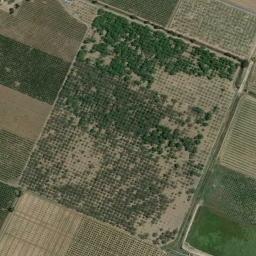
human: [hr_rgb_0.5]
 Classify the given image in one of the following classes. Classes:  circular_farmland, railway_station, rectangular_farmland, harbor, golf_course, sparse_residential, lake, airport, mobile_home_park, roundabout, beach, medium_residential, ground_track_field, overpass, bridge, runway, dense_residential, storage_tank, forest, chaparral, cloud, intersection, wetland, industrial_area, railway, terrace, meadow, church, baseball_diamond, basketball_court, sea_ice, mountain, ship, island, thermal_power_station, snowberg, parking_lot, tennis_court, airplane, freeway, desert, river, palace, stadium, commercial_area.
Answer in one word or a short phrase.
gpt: rectangular_farmland